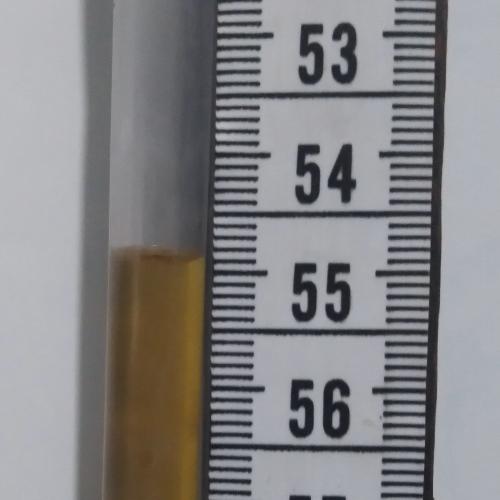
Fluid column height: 54.9 cm